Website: bh-photo
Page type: customer-info-address
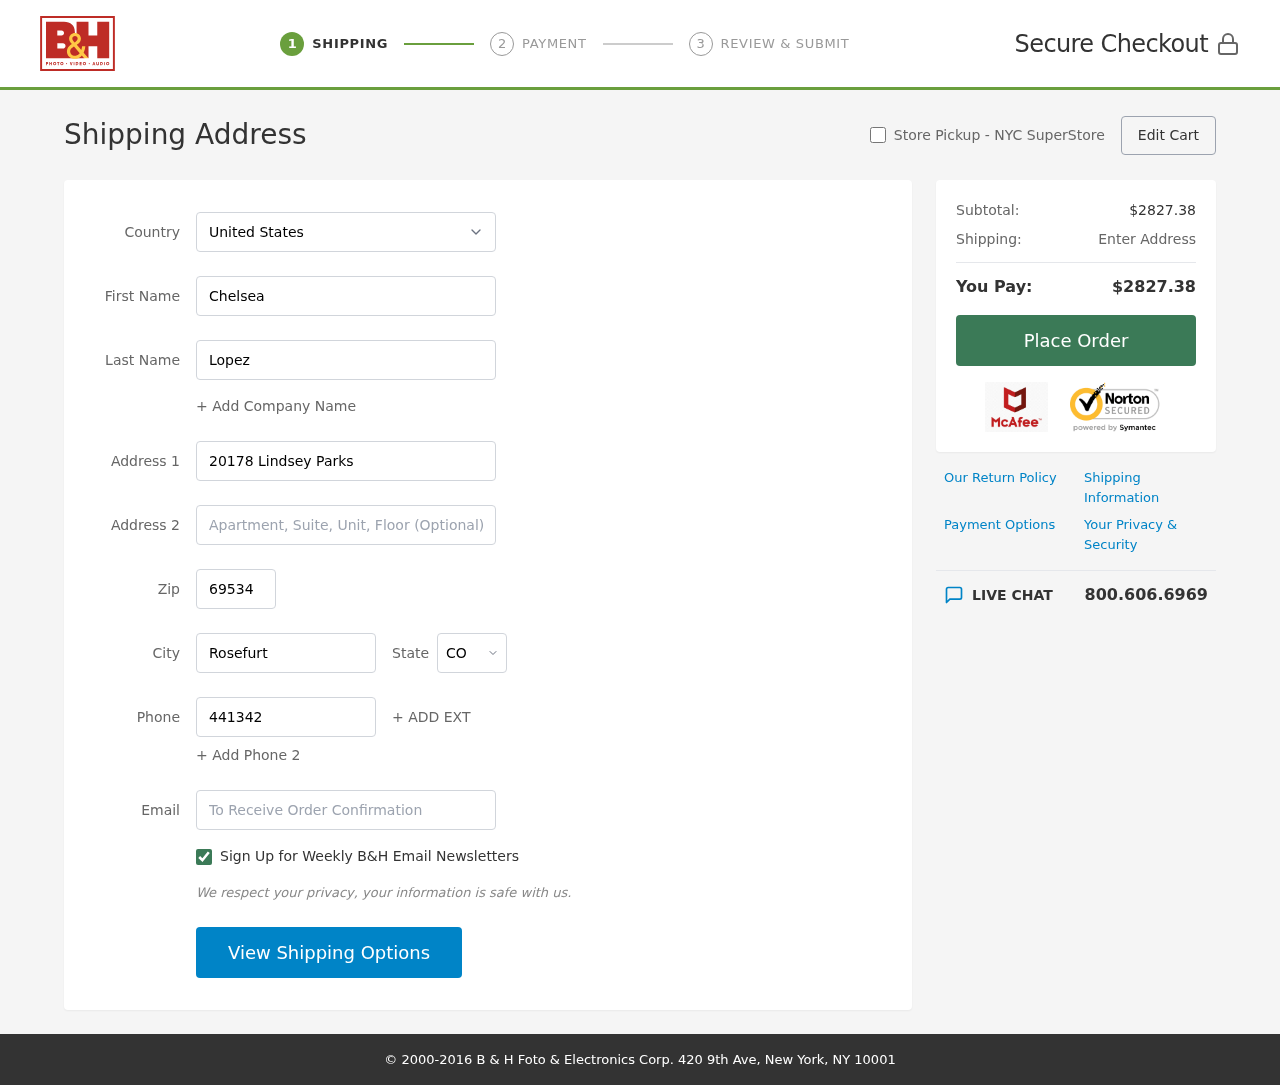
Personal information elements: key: PII_CITY
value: Rosefurt
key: PII_COUNTRY
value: United States
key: PII_EMAIL
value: clopez@hotmail.com
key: PII_FIRSTNAME
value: Chelsea
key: PII_LASTNAME
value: Lopez
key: PII_PHONE
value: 4413428114
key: PII_POSTCODE
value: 69534
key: PII_STATE_ABBR
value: CO
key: PII_STREET
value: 20178 Lindsey Parks
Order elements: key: ORDER_SUBTOTAL
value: $2827.38
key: ORDER_TOTAL
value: $2827.38